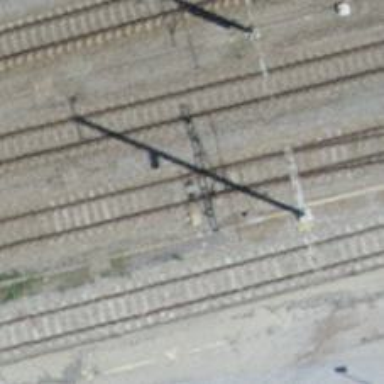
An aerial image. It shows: Railway switch with the turnout side on the right.